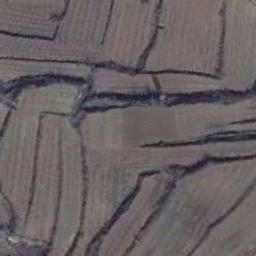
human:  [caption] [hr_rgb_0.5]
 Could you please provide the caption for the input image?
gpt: A large layer of brown and green mixed terraces .

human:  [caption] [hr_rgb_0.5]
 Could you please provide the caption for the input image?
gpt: There are no crops on the terraces in the picture .

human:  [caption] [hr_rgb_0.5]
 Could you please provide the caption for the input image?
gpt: The bare terrace is next to some trees .

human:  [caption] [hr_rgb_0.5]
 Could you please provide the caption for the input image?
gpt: There are many plants on the terrace .

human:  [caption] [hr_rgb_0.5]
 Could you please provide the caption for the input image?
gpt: There are some brown terraces arranged irregularly .